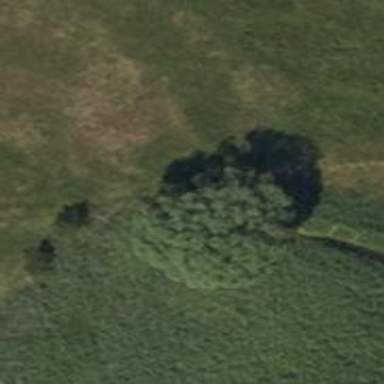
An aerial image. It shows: Deciduous broadleaved tree.